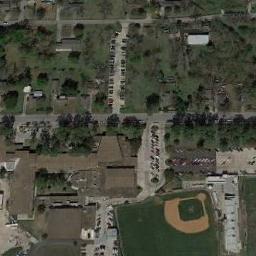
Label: baseball_diamond